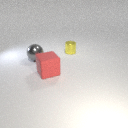
large gray metal sphere to the left of small yellow metal cylinder